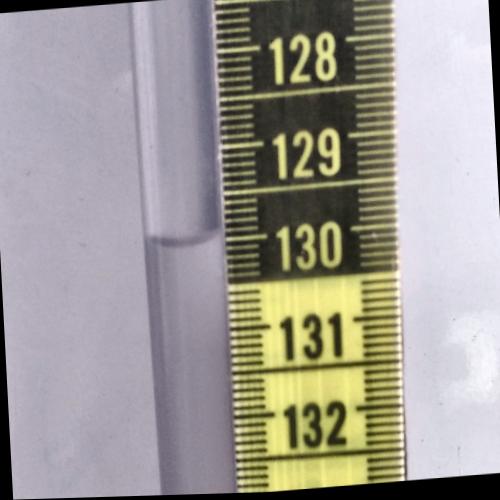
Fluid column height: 130.0 cm